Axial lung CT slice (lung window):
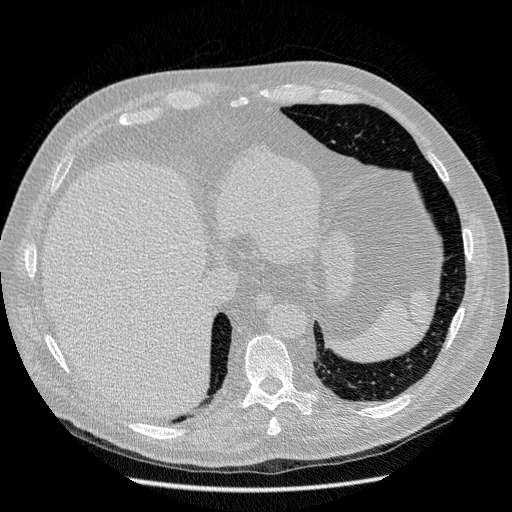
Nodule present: no